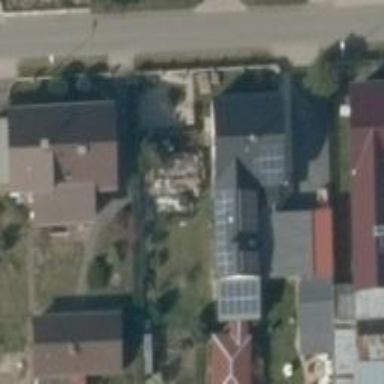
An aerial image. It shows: Small solar photovoltaic panel generator is producing electricity.